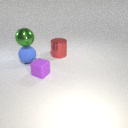
large red metal cylinder to the right of large blue rubber sphere